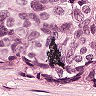
Metastatic tissue present: yes